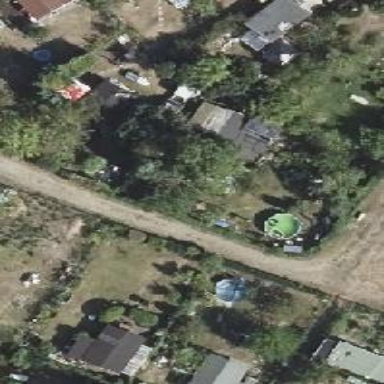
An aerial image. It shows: Plot in the allotments.